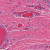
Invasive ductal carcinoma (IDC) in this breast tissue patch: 0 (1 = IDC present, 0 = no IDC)